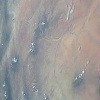
Label: land